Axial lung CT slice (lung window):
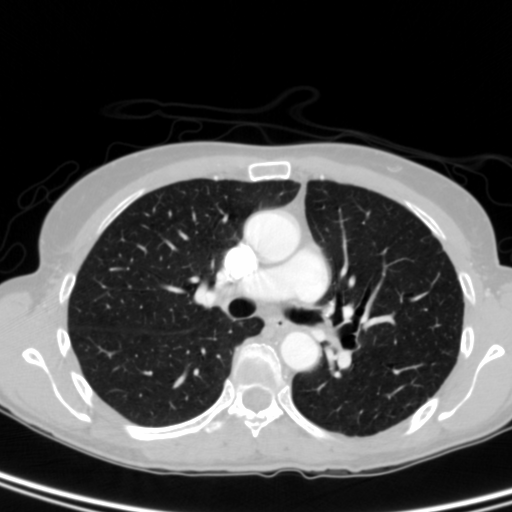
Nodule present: no